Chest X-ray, PA view. Patient: 73 years old, sex M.
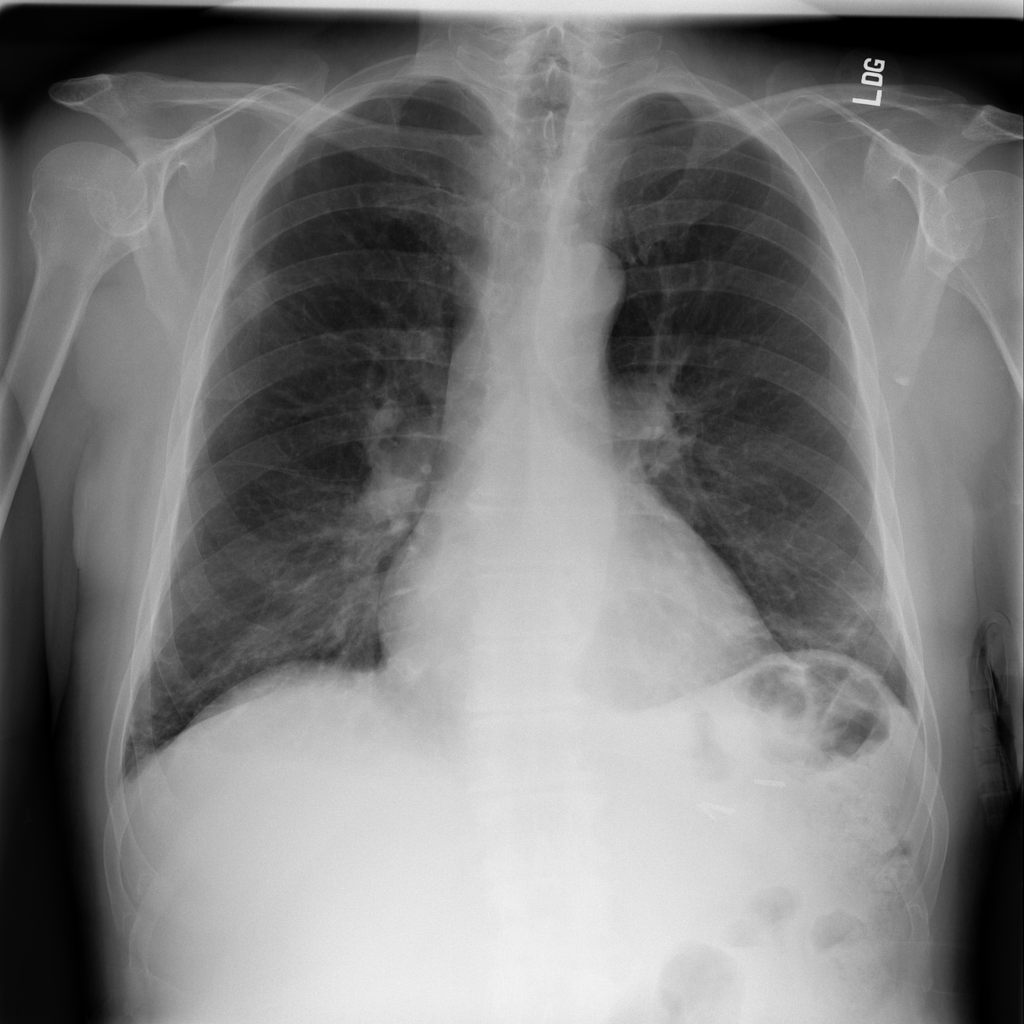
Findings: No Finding